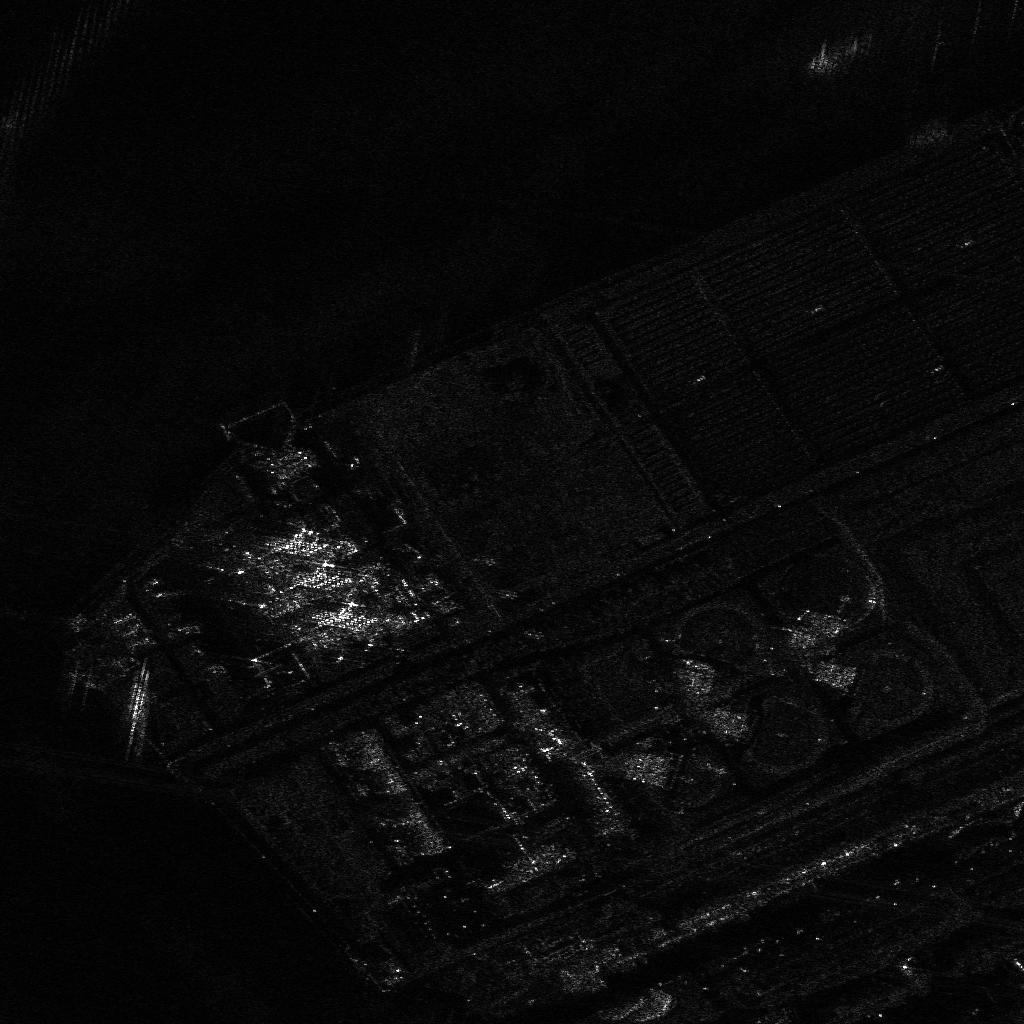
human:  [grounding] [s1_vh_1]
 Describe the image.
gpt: In the satellite image, there is  <ref>1 large container </ref> <box>[[80, 1, 83, 8, 71]]</box> located at top right.